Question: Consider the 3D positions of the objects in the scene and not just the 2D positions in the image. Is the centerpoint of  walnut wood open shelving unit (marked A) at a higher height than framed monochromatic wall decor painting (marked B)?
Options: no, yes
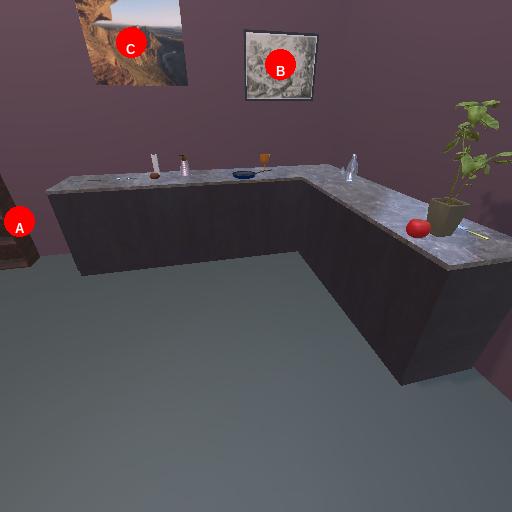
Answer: no